Question: I'm new with MongoDB and
I have a data collection of mongodb like this
I just want to remove child note from the rows if name is History and child note's name is I hate war.
I try to
'''
db.rows.remove({ name: 'History', "notes.note": 'I hate war'});
or
db.rows.remove({name:'History', notes:{note:'I hate war'}});
'''
but it doesn't work. Please help me
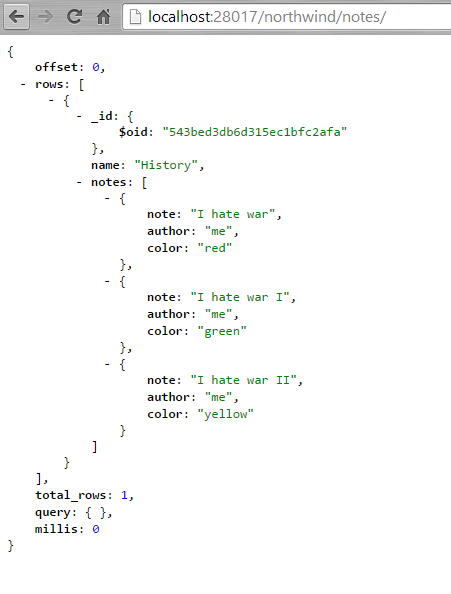
Answer: The basic CRUD operations 'find', 'update', 'insert', and 'remove' operate on documents that are members of the collection - the top level documents, not the subdocuments. You need to use query operators to act on subdocuments:
'''
db.rows.update({ "name" : "History" }, { "$pull" : { "notes" : { "note" : "I hate war" } } })
'''
Read more in the docs on <URL>.